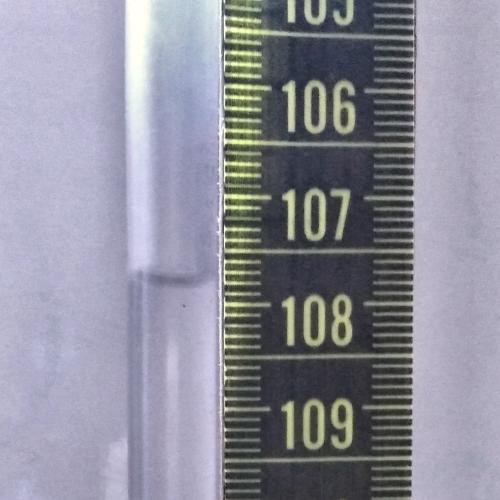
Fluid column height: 107.8 cm